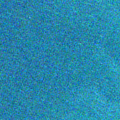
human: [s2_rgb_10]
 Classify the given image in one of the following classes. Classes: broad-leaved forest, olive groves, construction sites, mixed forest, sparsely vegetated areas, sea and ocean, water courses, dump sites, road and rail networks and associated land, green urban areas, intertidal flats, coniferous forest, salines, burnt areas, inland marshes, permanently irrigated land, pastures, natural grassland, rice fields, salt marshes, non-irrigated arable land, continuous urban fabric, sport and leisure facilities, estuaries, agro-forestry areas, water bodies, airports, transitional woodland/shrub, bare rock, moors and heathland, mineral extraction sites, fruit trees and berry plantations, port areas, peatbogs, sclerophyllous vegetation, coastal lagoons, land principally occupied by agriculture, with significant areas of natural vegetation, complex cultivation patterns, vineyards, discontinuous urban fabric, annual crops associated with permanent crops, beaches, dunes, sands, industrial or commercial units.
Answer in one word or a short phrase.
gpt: sea and ocean